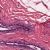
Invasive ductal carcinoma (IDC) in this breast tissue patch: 0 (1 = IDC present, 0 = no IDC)